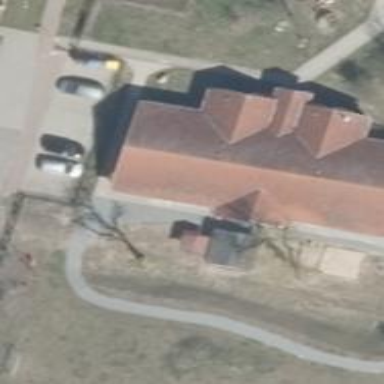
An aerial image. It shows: Kindergarten.